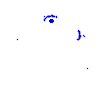
Particle: pion